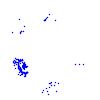
Particle: pion